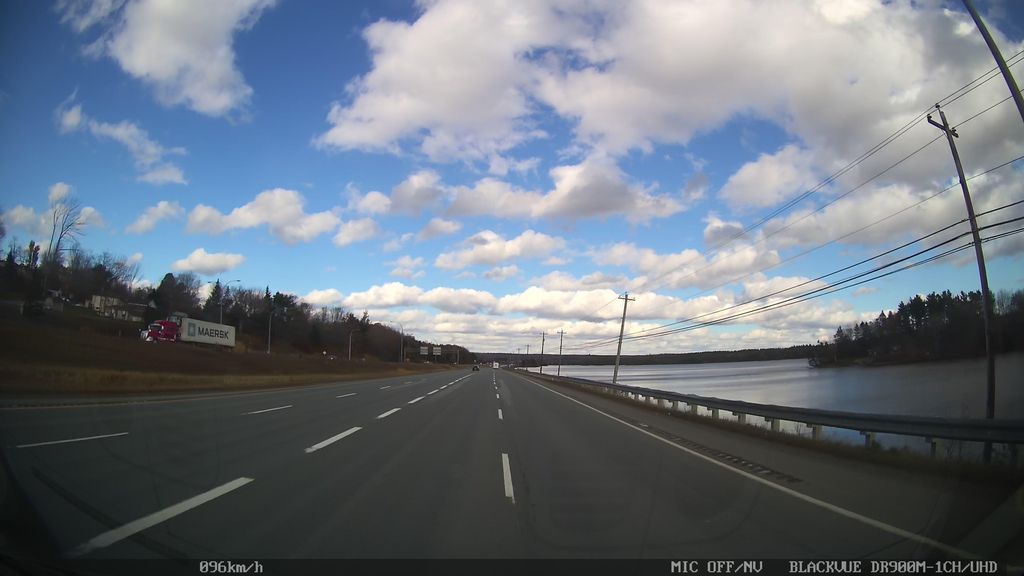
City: halifax